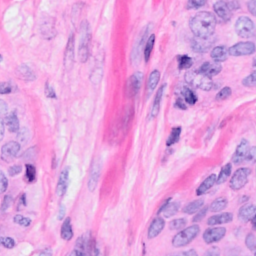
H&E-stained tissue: Breast